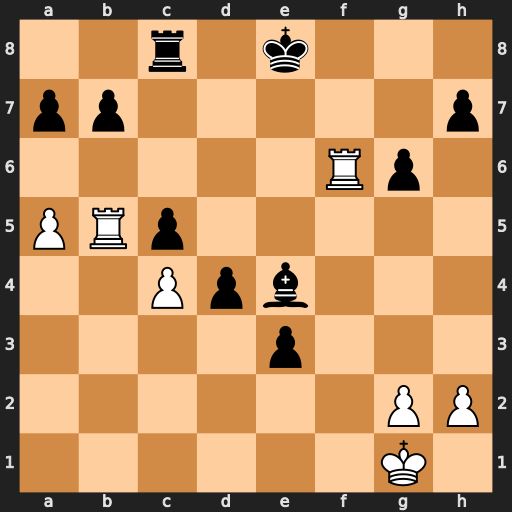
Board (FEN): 2r1k3/pp5p/5Rp1/PRp5/2Ppb3/4p3/6PP/6K1
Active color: w
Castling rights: -
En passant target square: -
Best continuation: Re6+ Kd7 Rxe4